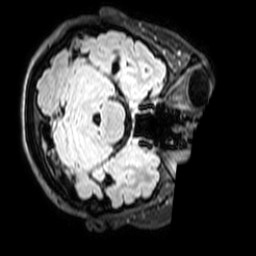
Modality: T1w
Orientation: axial
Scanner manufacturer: philips
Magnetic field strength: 3 T
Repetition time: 4.8 s
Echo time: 0.2586 s